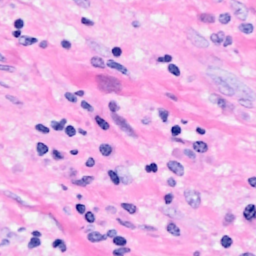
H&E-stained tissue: Breast